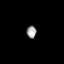
Tissue: prostate
Cell type: T cells
Senescence score: 0.8085
Nuclear area (px): 119
Mean DAPI intensity: 154.941